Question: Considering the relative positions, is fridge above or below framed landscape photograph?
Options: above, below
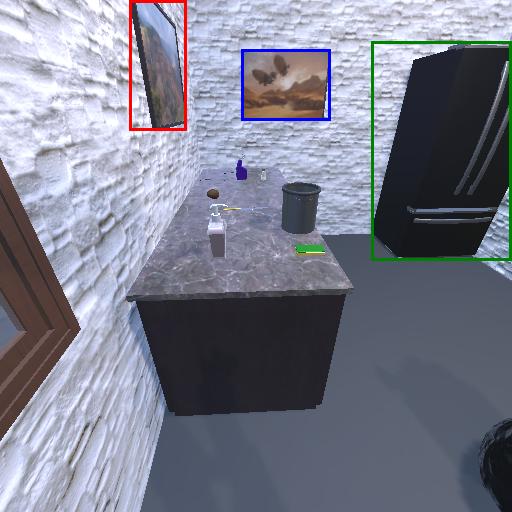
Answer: above